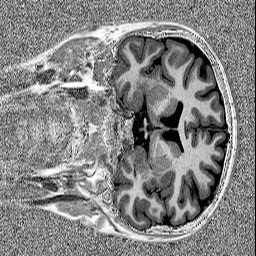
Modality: MP2RAGE
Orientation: coronal
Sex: male